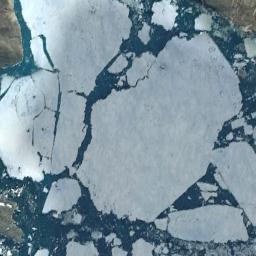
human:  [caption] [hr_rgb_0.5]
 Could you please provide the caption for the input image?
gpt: Several large pieces of sea ice and a lot of small pieces of sea ice float between continents .

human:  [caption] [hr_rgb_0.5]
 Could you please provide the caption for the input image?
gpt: A large patch of thin ice floats on the blue sea near the island .

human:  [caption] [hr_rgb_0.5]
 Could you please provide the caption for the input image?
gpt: The sea is surrounded by sea ice .

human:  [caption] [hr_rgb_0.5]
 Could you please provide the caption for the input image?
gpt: There are many ice on the blue sea next to the land .

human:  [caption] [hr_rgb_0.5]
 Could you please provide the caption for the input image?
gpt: There are some sea ice beside the mainland .